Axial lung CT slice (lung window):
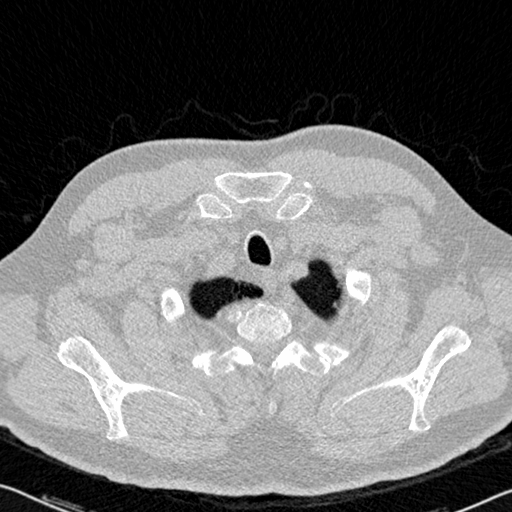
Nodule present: no